Question: I am using jqplot and my plot ticks overlap with my legend as follows

and I need to move legend below the ticks.
and my code is ,
'''
var plot3 = $.jqplot('chartdiv', [], {
animate: true,
animateReplot: true,
axes:{
xaxis:{
renderer:$.jqplot.DateAxisRenderer,
tickRenderer: $.jqplot.CanvasAxisTickRenderer,
tickOptions:{
formatString:'%b',
angle: -90
},
tickInterval:'1 month'
},
yaxis:{
label:'',
labelRenderer: $.jqplot.CanvasAxisLabelRenderer,
tickRenderer: $.jqplot.CanvasAxisTickRenderer,
tickOptions: {
angle: 15
},
}
},
legend:{
show:true,
renderer: $.jqplot.EnhancedLegendRenderer,
location: 's' ,
placement : "outside",
rendererOptions: {
numberRows: 1
}
},
series:[{lineWidth:4, markerOptions:{style:'square'}}],
dataRenderer: sineRenderer
});
'''
is there a way to do that ? thanks.
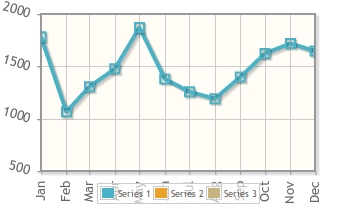
Answer: You can use the 'marginTop' property for the legend renderer, as described in the <URL>
'''
legend: {
marginTop: "50px"
}
'''
to specify an offset.
Here is an <URL>, based on the code in your question. As you can see in the screenshot the legend gets placed below the axis labels.

<URL>